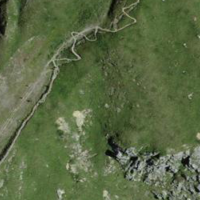
EUNIS habitat code: 26
Species observed at this site:
Silene acaulis
Campanula barbata
Gymnadenia rhellicani